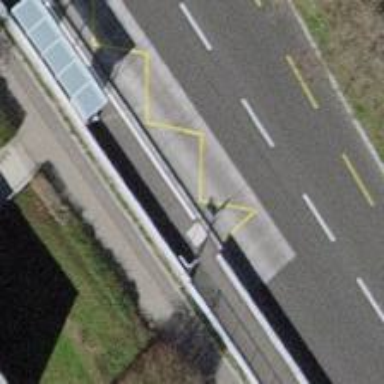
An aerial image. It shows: Platform with shelter for public transport.